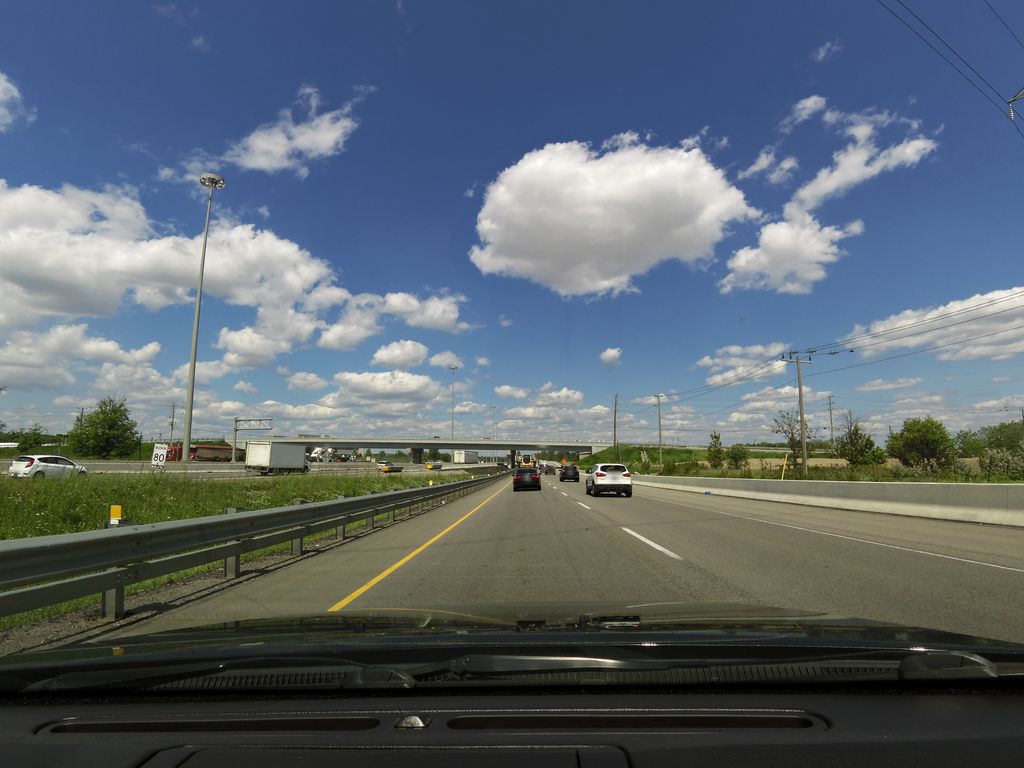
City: kitchener-waterloo